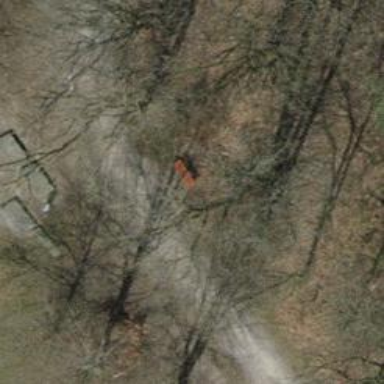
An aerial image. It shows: Bench.